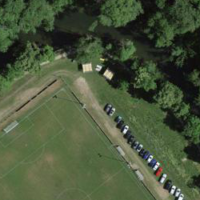
EUNIS habitat code: 53
Species observed at this site:
Aix sponsa
Corylus avellana